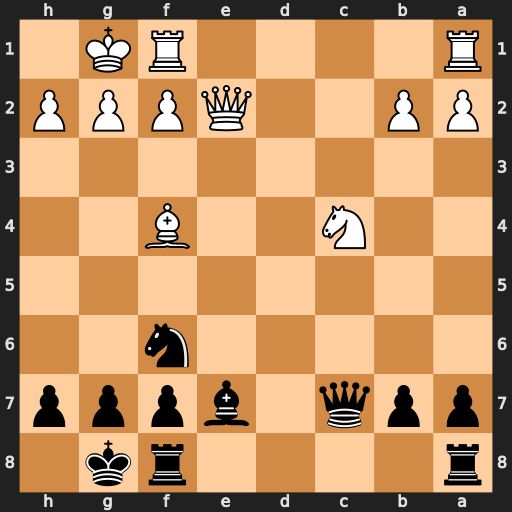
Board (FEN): r4rk1/ppq1bppp/5n2/8/2N2B2/8/PP2QPPP/R4RK1
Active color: b
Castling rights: -
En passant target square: -
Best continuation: Qxf4